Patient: sex F, age 71
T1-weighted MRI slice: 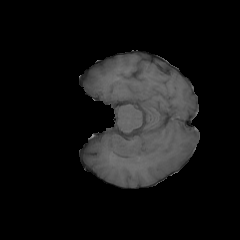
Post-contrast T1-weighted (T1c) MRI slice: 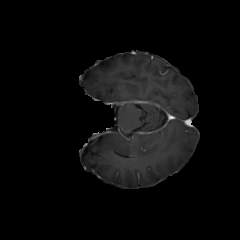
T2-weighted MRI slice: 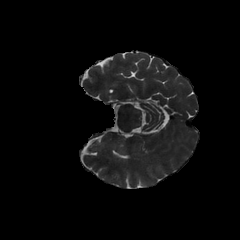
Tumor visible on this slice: no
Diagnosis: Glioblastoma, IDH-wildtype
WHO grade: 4